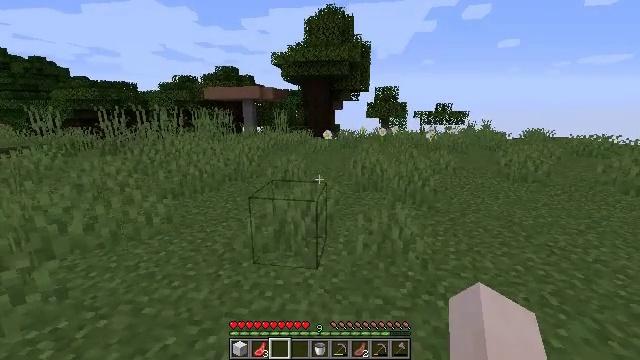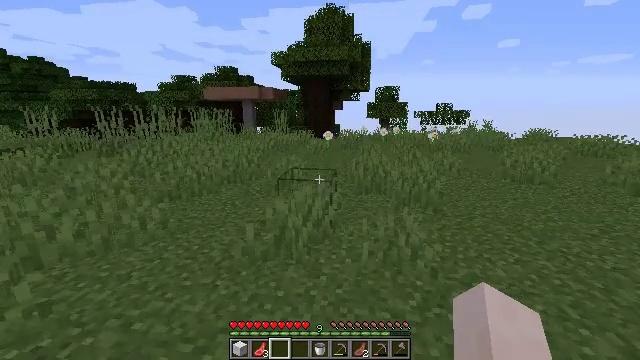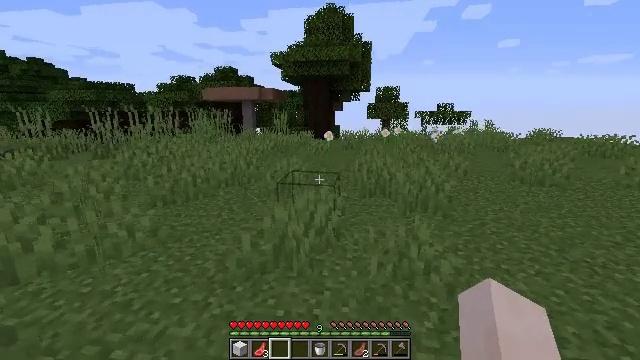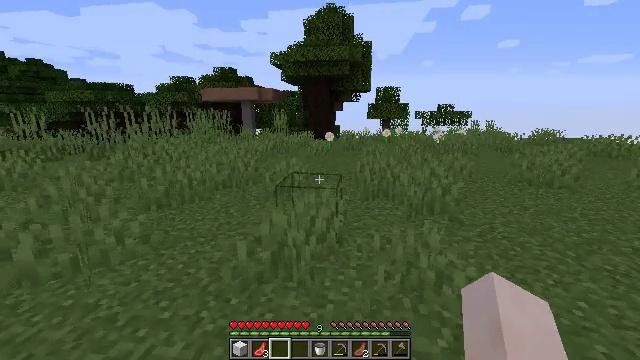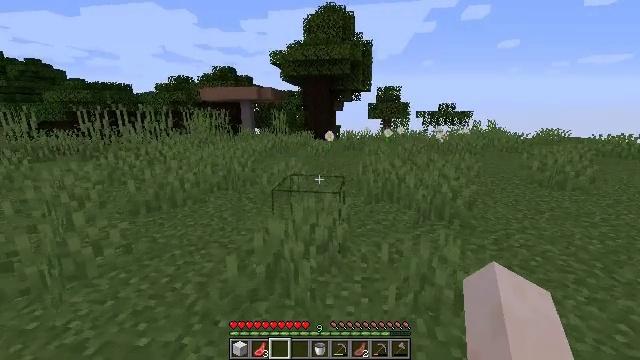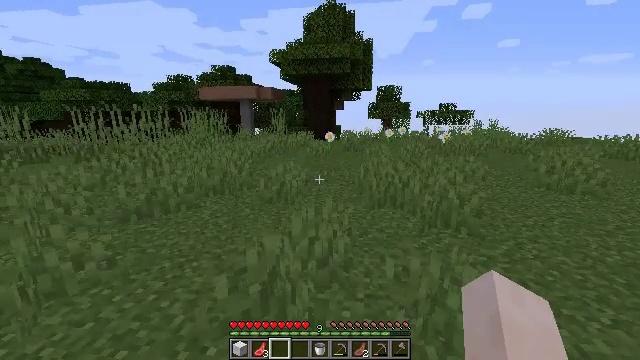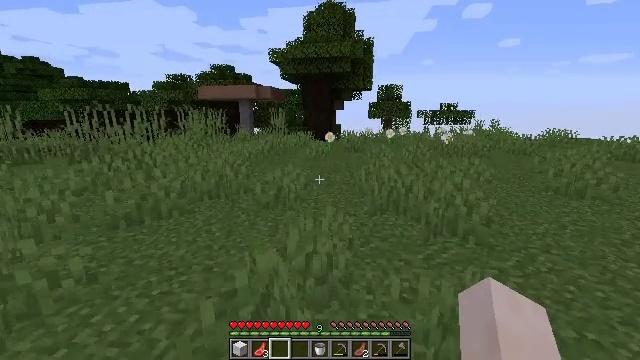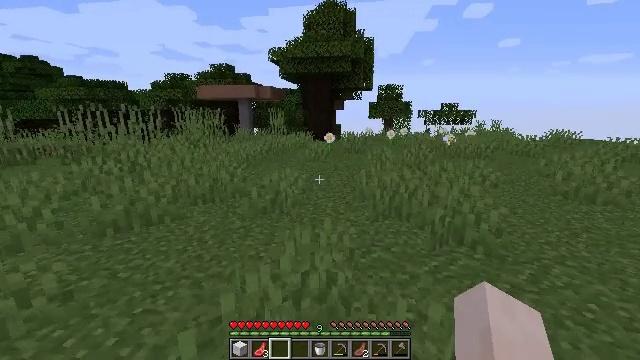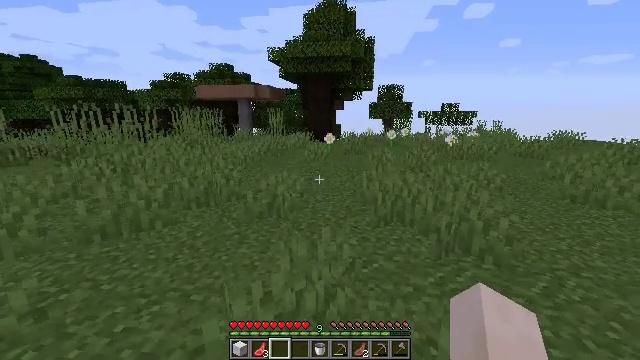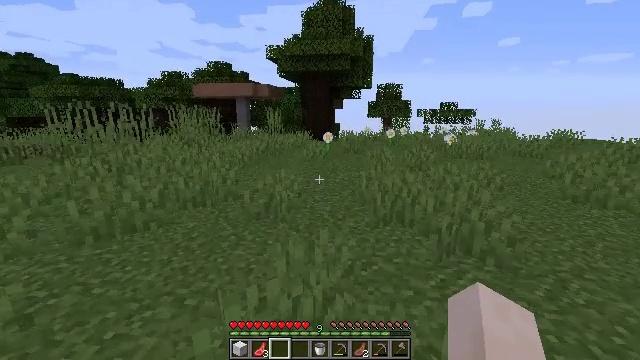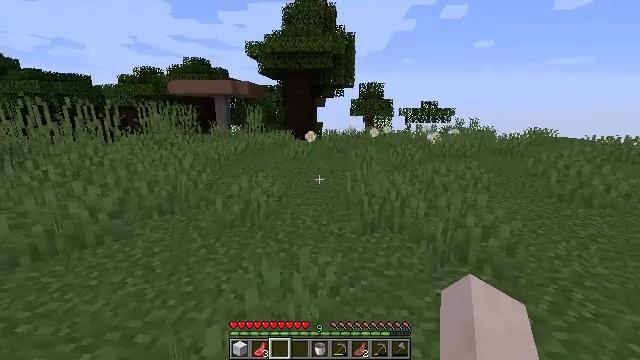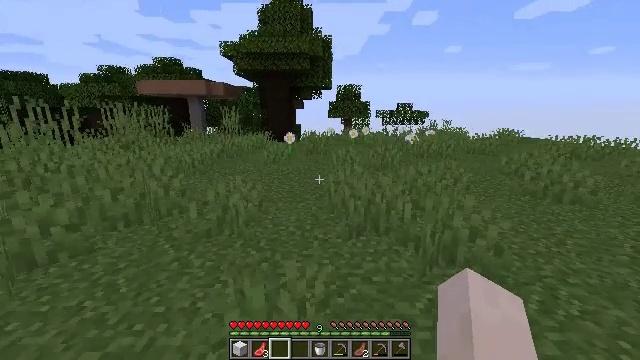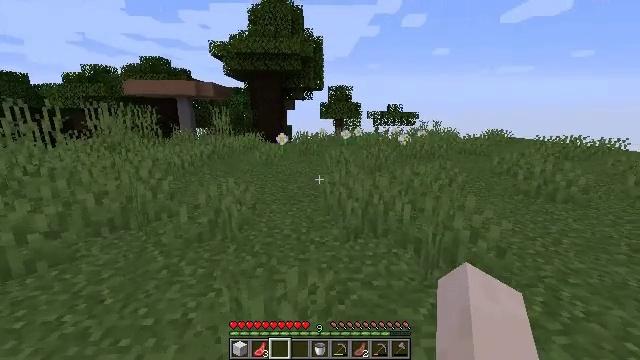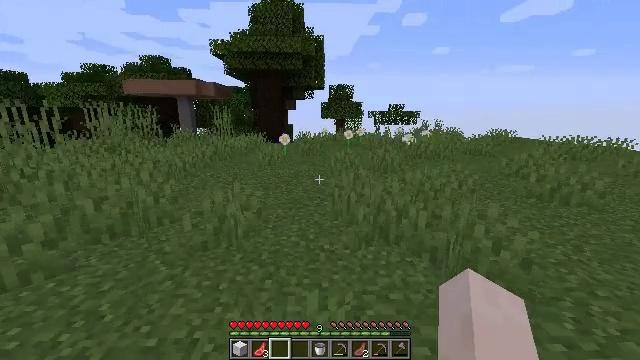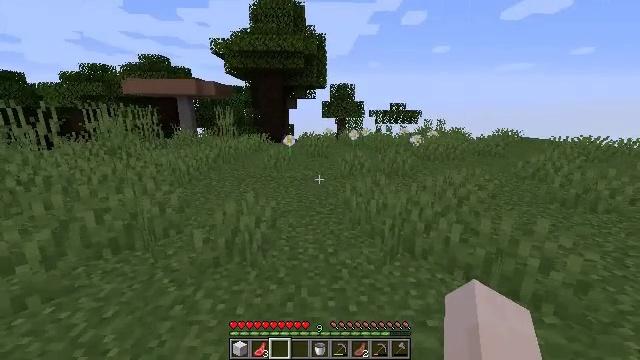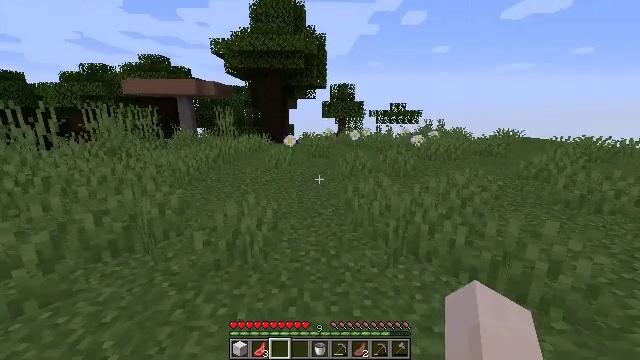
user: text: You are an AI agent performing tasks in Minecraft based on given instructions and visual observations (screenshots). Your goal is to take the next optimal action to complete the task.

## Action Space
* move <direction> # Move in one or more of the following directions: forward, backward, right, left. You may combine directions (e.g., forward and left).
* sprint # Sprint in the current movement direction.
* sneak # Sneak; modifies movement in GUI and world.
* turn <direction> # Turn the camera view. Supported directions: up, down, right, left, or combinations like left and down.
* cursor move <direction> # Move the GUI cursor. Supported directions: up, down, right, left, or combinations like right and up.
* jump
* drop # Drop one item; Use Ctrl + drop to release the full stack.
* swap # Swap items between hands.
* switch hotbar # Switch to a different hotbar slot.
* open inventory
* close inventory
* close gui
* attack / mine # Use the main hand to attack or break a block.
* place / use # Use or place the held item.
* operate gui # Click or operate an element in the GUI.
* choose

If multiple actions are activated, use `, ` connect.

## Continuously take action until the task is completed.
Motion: motion action
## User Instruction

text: Destroy the brown mushroom block for resources.
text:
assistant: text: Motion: move forward
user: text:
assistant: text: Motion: move forward
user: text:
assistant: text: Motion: move forward
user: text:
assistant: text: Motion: move forward
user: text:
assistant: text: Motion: move forward
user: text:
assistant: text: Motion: move forward
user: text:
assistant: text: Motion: move forward
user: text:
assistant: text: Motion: move forward
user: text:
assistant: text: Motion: move forward
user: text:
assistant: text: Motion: move forward, turn right
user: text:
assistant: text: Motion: move forward and move left, turn right
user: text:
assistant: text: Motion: move forward and move left, turn right
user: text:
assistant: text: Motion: move forward and move left
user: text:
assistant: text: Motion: move forward and move left
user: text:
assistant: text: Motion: move forward
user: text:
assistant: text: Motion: move forward
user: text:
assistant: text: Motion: move forward
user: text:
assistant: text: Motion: move forward and move left, turn right
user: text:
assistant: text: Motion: move forward and move left, turn right
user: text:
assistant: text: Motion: move forward and move left, turn right
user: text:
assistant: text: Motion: move left, turn right
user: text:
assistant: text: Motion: move left
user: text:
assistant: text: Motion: move back and move left
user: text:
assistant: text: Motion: move back and move left
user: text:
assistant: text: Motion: move back and move left
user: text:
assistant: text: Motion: move back and move left
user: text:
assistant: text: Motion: move back and move left
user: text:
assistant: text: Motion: move back and move left
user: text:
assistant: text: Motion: move back and move left
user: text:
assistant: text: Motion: move back and move left